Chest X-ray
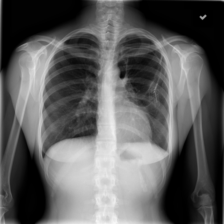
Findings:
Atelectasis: negative
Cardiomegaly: negative
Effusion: negative
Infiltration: negative
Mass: negative
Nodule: negative
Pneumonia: negative
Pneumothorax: negative
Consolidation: negative
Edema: negative
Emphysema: negative
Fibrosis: negative
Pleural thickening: negative
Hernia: negative